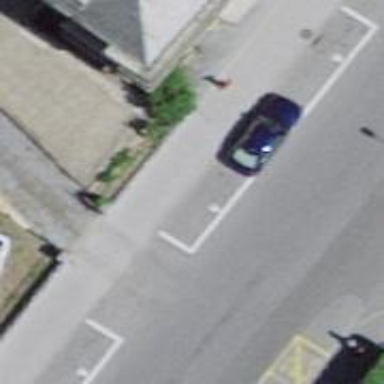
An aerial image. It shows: Parking lane.